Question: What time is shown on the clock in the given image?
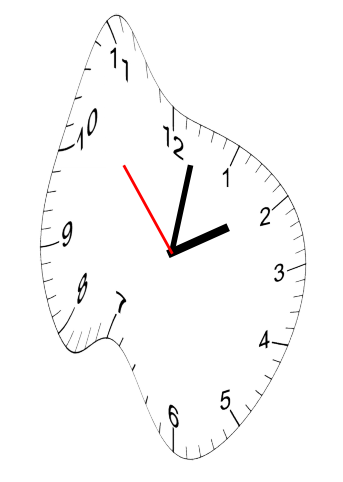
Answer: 02:01:53